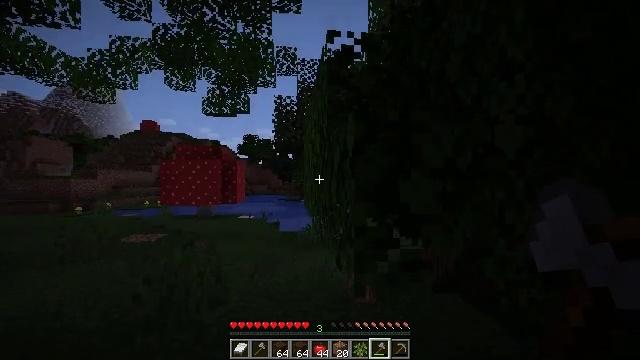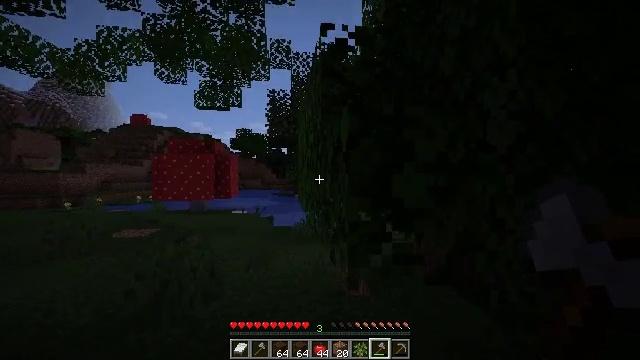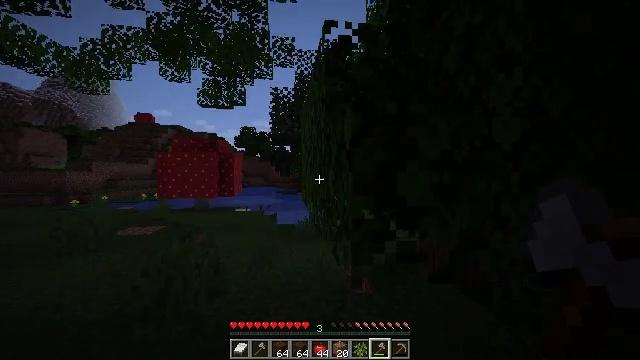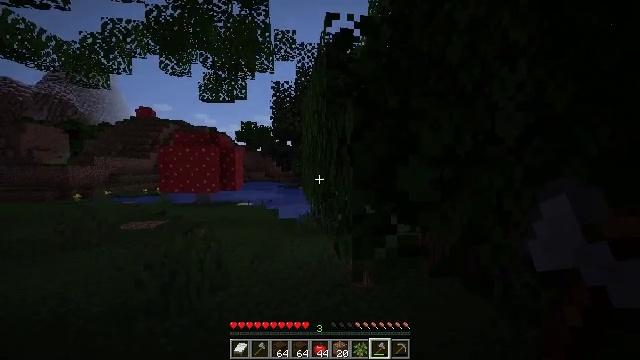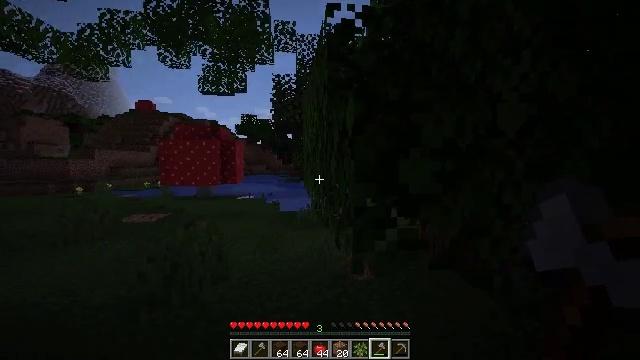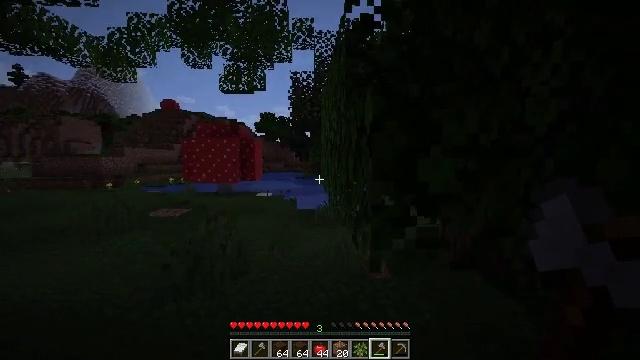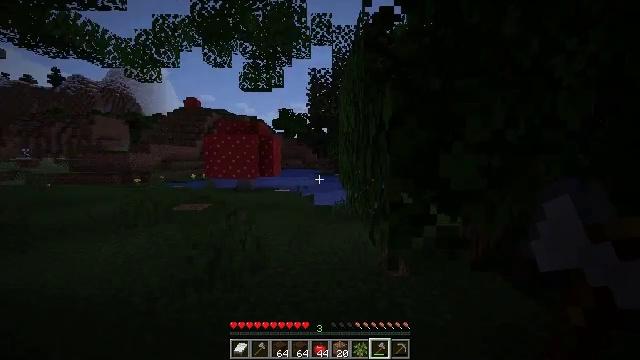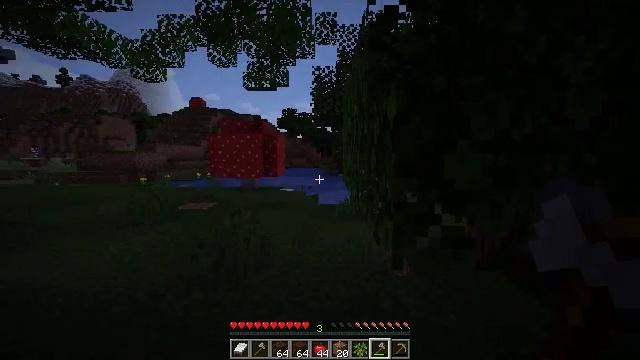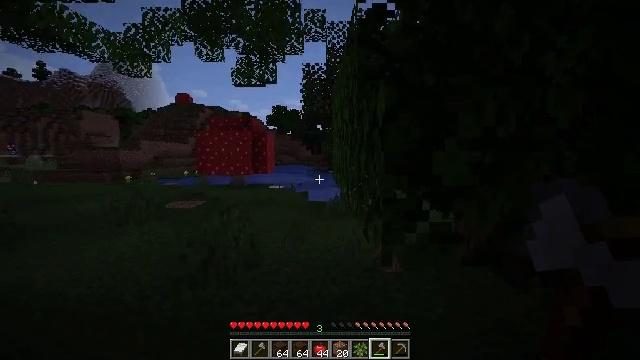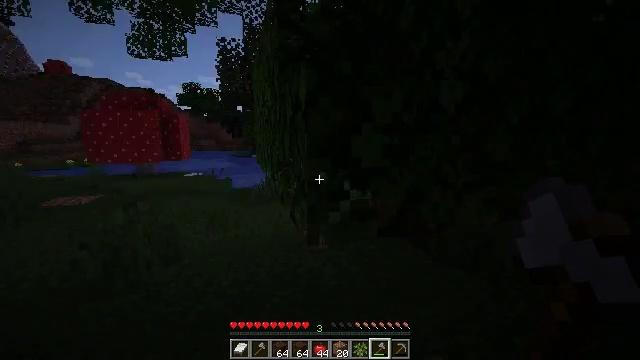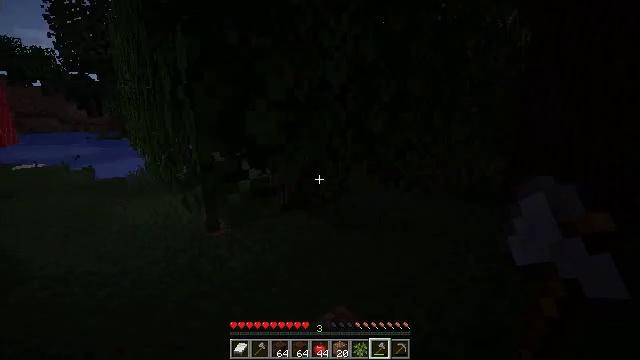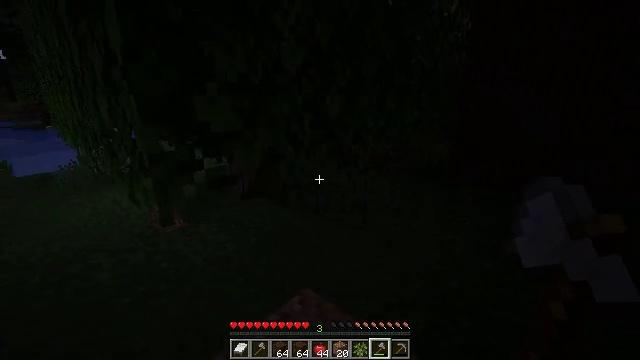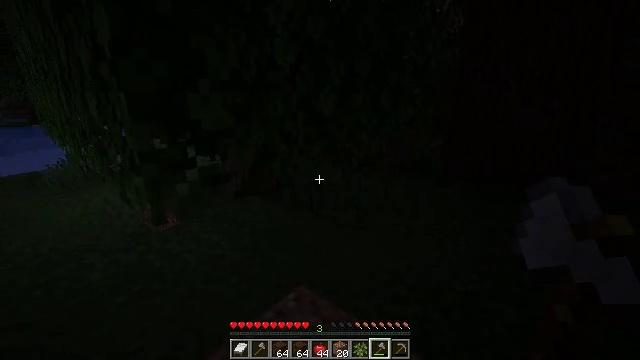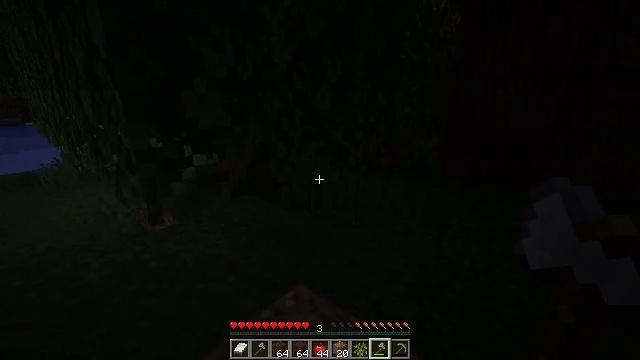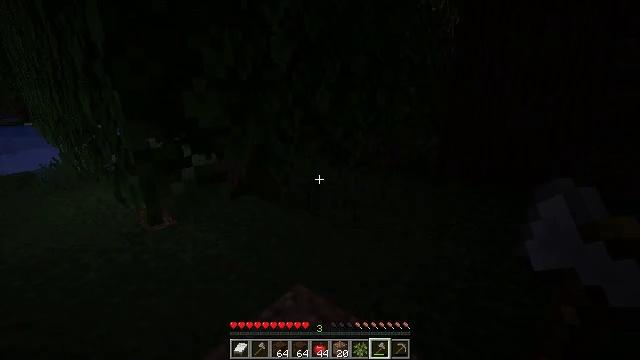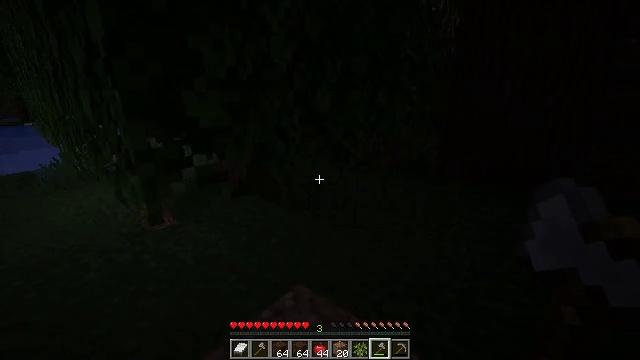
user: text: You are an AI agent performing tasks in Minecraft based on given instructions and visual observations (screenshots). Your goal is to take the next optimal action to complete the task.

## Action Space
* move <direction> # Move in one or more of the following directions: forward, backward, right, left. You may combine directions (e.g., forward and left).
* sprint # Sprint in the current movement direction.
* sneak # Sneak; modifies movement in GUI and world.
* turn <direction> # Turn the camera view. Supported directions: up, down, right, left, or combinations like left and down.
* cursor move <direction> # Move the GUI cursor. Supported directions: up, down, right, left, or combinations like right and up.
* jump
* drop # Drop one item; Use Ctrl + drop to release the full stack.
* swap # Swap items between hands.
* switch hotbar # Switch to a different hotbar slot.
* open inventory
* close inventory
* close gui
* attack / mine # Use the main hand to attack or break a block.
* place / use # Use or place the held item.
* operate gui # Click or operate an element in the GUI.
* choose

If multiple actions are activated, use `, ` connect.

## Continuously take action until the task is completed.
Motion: motion action
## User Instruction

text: Break oak leaves from the trees.
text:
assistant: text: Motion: turn right and down
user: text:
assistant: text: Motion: no_op
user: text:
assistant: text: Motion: turn down
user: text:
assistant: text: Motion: turn down
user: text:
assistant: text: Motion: turn left
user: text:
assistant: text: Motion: turn left
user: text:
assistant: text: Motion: no_op
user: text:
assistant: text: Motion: turn right
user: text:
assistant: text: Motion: turn right and down
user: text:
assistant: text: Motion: turn right and down
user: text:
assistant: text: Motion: turn right and down
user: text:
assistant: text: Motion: turn right
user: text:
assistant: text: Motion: no_op
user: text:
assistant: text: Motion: no_op
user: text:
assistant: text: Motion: move left
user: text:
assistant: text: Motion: move left
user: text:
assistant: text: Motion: move forward and move left
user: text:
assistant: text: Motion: move forward and move left
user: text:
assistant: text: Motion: move forward and move left
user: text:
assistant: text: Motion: move forward and move left
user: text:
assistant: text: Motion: move forward and move left
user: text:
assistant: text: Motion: move forward and move left
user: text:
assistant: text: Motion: move forward and move left
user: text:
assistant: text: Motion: move forward and move left
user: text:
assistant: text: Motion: move forward and move left
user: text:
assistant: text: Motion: move forward and move left, turn right and up
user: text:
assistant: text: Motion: move forward and move left, turn right and up
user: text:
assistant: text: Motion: move left, turn right and up
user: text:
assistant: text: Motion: move left, turn right and up
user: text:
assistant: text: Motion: move left, turn right